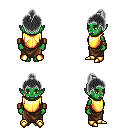
a pixel art fantasy rpg character, female body template, orc, green skin, gold chest armor, robe skirt, gray short topknot hairstyle, leather bracers, gold boots, four views (front, back, left, right), 2x2 character sprite sheet, small pixel art, hard edges, no anti-aliasing